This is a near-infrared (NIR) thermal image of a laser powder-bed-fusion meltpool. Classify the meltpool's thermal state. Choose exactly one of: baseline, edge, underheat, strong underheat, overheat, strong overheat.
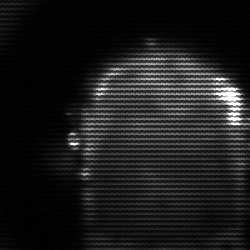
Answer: baseline